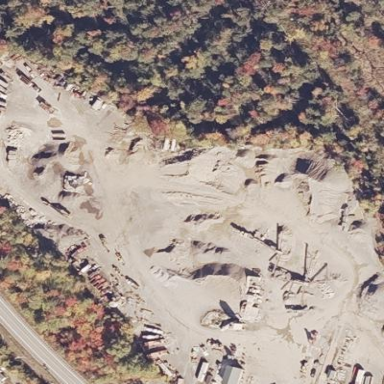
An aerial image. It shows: Industrial area used for mineral processing. The resource being utilized is gravel.